Question: I have two view controllers that send values back and forth via segues and the method. This has been working out perfectly for me until I decided to embed my ViewController inside a Navigation Controller.
If you look at the method below you can see the problem is that my is no longer ViewController... its my newly created UINavigationController.
(secondary controller)
'''
override func prepareForSegue(segue: UIStoryboardSegue, sender: AnyObject?) {
var dest = segue.destinationViewController as! ViewController
var min = selectedMinute * 60
output = min + selectedSecond
dest.returnedLabel = recievedString
if cancelled == true {
dest.returnedValue = 0
} else {
dest.returnedValue = output
}
}
'''
Once my ViewController is embedded in the UINavigationController I get this error:
'''
Could not cast value of type 'UINavigationController' (0x1088ff698) to 'deleteCoreData.ViewController' (0x106a1f9b0).
'''
So, if I cast my destinationViewController as a UINavigationController I rightfully lose access to the variables that I had previously. These variables are how I persist the data between the controllers.
## So my question is:
Update: This is what my storyboard looks like...

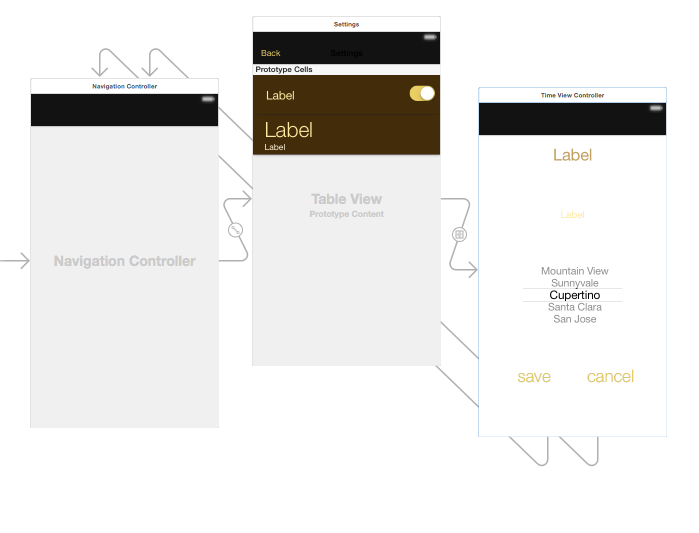
Answer: casting it as 'ViewController' is working fine for me.
'''
var dest = segue.destinationViewController as! ViewController
'''
And your segue connection should be :